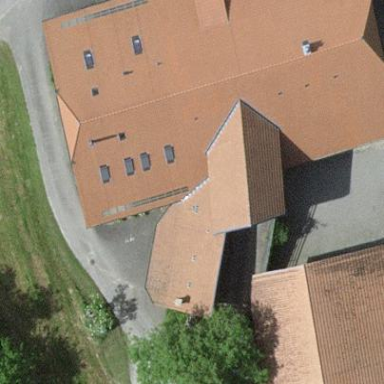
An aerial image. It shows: Farm building.